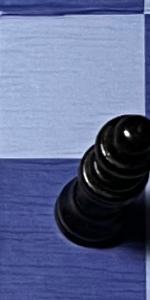
Label: Queen_Black